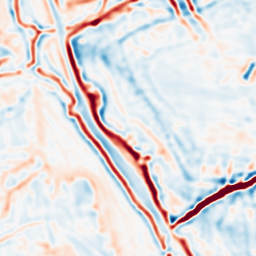
Category: multiscale
Decomposition family: log
Decomposition parameters: sigma: 3
Upsampling method: regularized
Upsampling parameters: scale: 2
lambda_reg: 0.01
Upsampling scale: 2